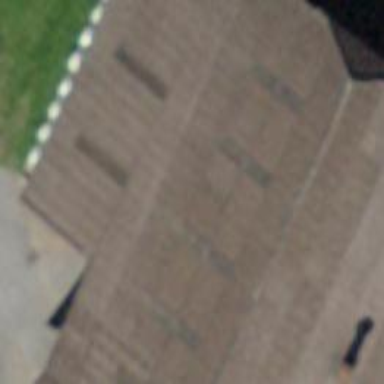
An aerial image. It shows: Barn.